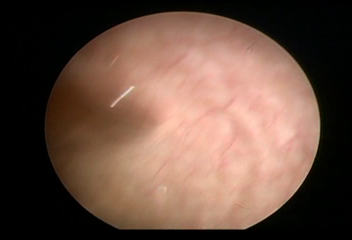
Modality: WLC
Class: Normal mucosa
Bladder cancer association: No